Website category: book
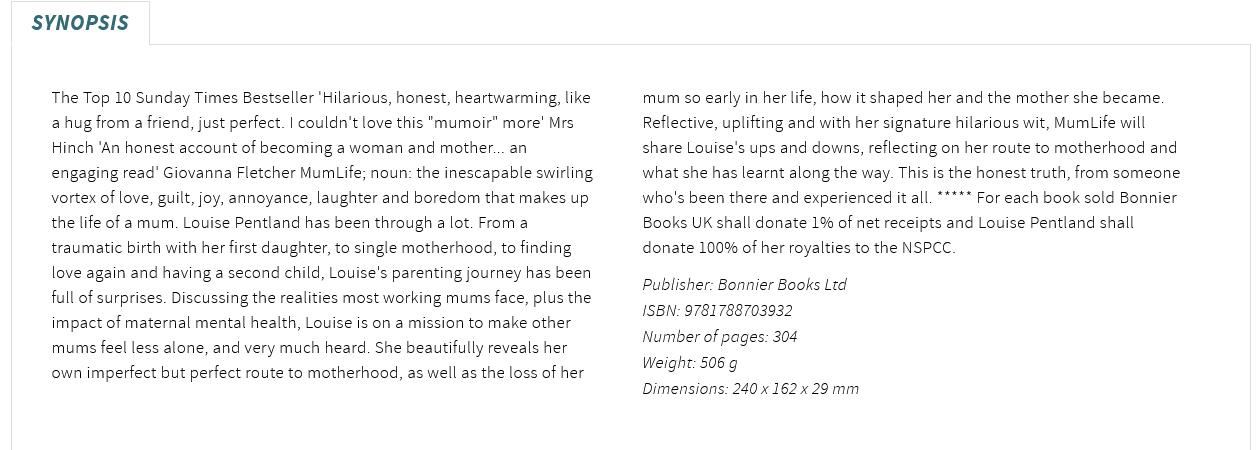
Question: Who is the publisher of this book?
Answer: Bonnier Books Ltd

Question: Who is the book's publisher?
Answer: Bonnier Books Ltd

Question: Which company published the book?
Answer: Bonnier Books Ltd

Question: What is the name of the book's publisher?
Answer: Bonnier Books Ltd

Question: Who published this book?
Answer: Bonnier Books Ltd

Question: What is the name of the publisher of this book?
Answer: Bonnier Books Ltd

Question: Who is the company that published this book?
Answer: Bonnier Books Ltd

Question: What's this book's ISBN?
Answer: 9781788703932

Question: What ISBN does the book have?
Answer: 9781788703932

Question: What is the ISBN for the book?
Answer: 9781788703932

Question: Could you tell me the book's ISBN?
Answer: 9781788703932

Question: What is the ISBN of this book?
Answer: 9781788703932

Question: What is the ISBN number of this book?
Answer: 9781788703932

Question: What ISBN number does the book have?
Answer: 9781788703932

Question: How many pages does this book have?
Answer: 304

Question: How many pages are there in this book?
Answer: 304

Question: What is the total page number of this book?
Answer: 304

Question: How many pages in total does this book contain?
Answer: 304

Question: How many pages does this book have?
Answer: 304

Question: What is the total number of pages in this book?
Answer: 304

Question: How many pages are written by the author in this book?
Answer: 304

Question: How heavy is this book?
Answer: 506 g

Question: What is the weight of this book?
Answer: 506 g

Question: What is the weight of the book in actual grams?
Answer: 506 g

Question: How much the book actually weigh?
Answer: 506 g

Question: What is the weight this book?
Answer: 506 g

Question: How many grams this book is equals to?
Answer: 506 g

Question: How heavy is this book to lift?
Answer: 506 g

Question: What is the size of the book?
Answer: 240 x 162 x 29 mm

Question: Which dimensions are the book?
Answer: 240 x 162 x 29 mm

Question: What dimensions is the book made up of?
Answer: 240 x 162 x 29 mm

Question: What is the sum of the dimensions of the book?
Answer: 240 x 162 x 29 mm

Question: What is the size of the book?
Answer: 240 x 162 x 29 mm

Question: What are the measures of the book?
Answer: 240 x 162 x 29 mm

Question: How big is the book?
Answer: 240 x 162 x 29 mm